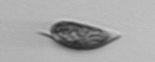
Label: Prorocentrum_triestinum